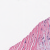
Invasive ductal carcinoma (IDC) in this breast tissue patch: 1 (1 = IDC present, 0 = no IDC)